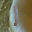
Label: 1